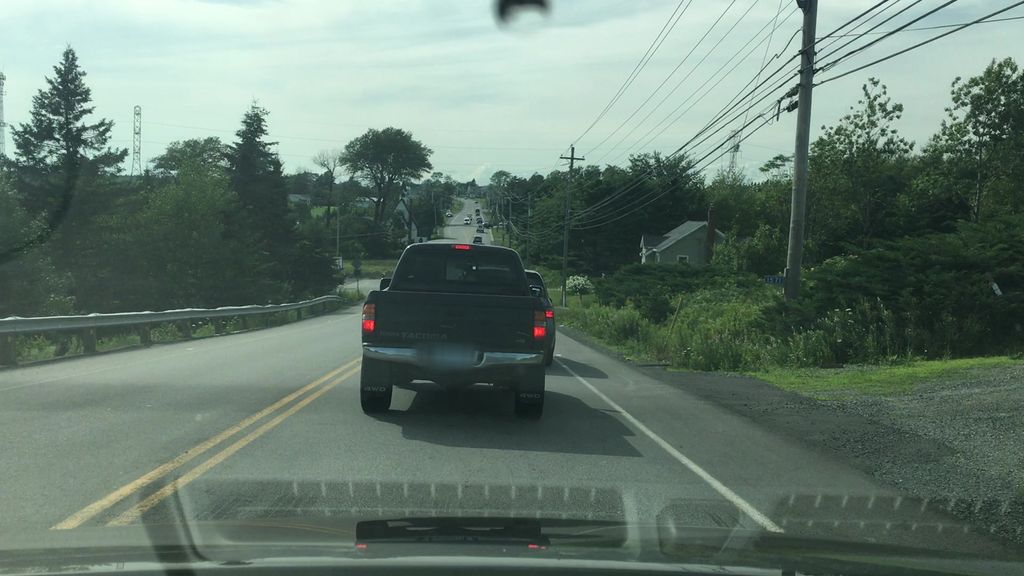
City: halifax